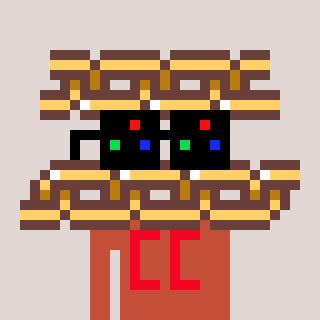
a pixel art character with square black sunglasses, a chain-shaped head and a rust-colored body on a warm background